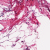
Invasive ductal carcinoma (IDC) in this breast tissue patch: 0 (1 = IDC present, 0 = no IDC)